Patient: sex F, age 58
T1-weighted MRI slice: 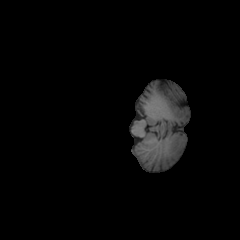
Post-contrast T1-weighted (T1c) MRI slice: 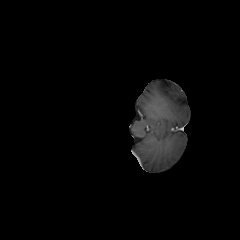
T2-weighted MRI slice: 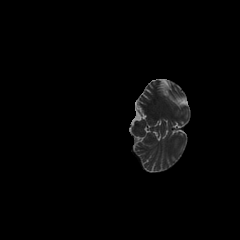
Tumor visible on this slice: no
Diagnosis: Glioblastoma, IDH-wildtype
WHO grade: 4